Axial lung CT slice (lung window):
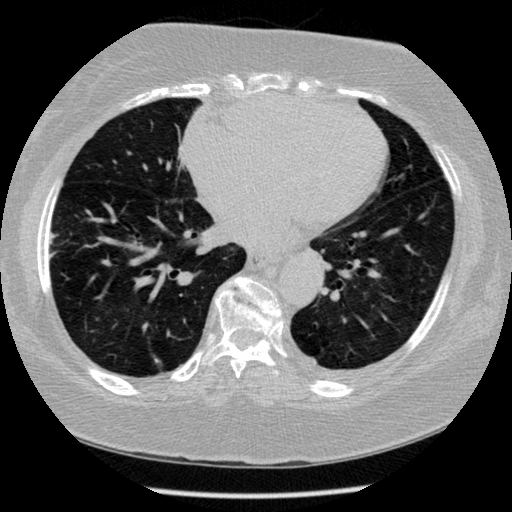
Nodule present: no